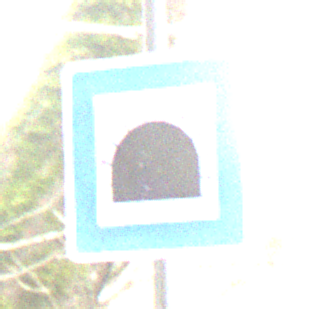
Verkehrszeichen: Tunnel
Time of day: MorningAfternoon
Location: Outdoor (Nature)
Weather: PartlyCloudy
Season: NotSpecified
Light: Natural